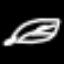
Label: leaf